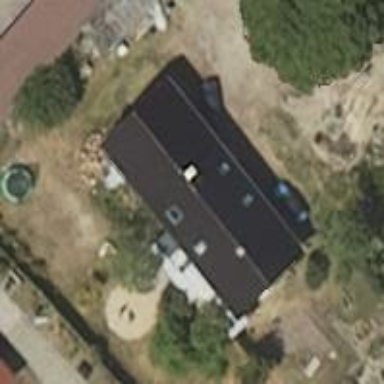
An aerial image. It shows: Shed building.